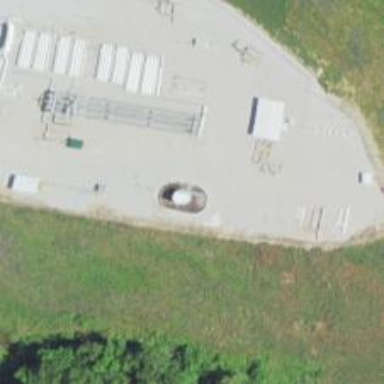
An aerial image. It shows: Storage tank with man-made structure.